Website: slack
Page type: billing-address
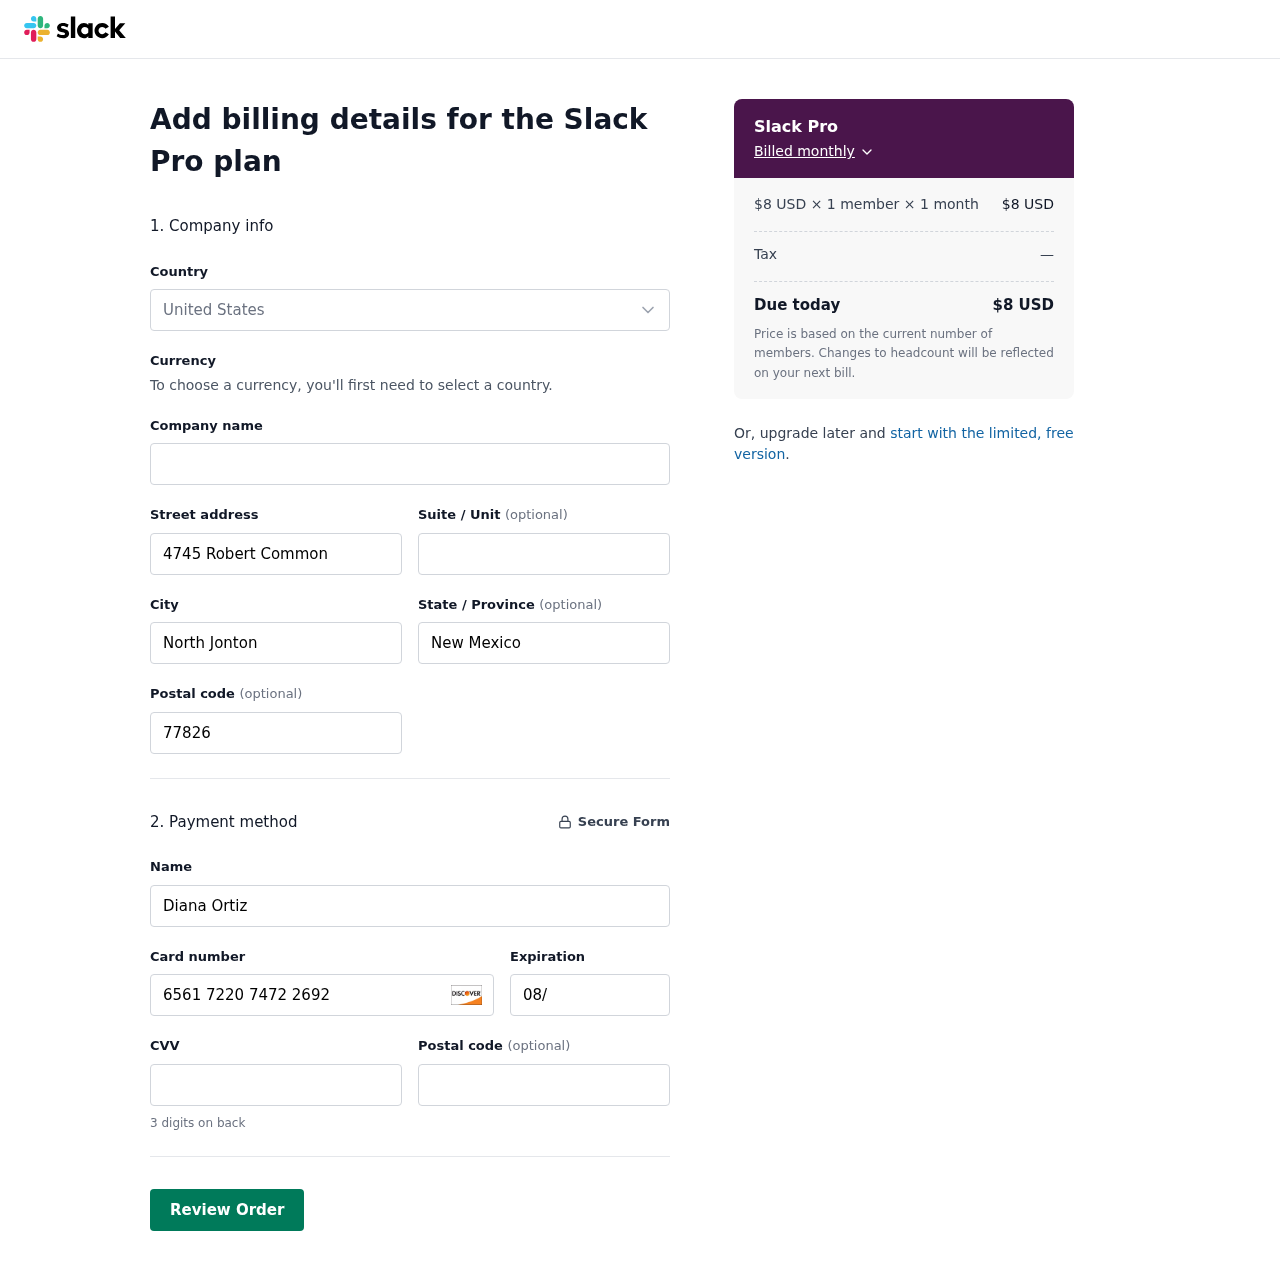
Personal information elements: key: PII_CARD_CVV
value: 817
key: PII_CARD_EXPIRY
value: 08/28
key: PII_CARD_NUMBER
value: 6561 7220 7472 2692
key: PII_CITY
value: North Jonton
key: PII_COUNTRY
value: United States
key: PII_FULLNAME
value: Diana Ortiz
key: PII_POSTCODE
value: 77826
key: PII_STATE
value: New Mexico
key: PII_STREET
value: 4745 Robert Common
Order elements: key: ORDER_PLAN_PRICE
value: $8 USD
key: ORDER_NUM_MEMBERS
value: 1 member
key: ORDER_NUM_MONTHS
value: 1 month
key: ORDER_SUBTOTAL
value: $8 USD
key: ORDER_TAX
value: —
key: ORDER_TOTAL
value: $8 USD